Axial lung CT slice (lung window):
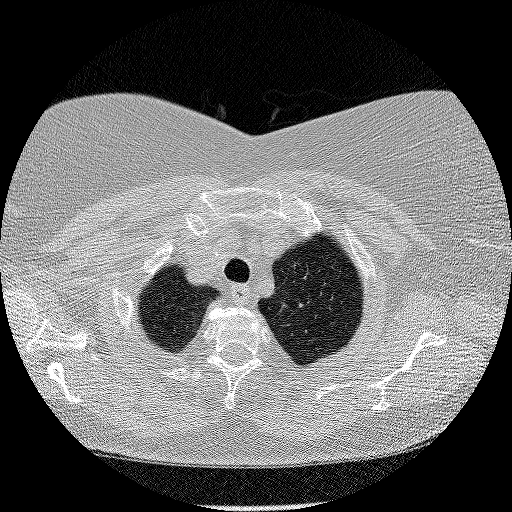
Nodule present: no